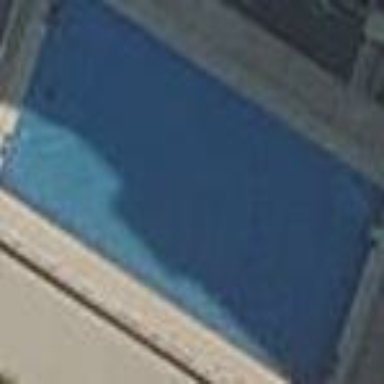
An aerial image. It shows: Swimming pool located in leisure land.